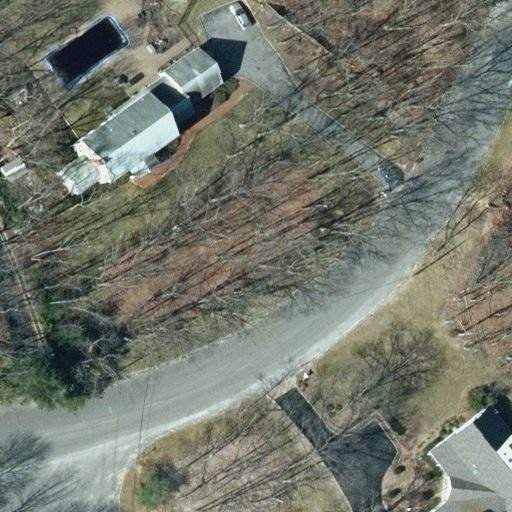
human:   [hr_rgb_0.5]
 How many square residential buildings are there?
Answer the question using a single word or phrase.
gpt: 0

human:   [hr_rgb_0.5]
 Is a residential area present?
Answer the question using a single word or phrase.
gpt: yes

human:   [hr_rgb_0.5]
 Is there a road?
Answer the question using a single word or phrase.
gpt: yes

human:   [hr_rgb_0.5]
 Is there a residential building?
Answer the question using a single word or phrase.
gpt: yes

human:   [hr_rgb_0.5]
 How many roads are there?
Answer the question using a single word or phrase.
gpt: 2

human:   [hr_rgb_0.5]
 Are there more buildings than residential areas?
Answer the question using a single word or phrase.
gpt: yes

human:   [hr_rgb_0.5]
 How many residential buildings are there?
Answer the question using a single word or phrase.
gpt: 2

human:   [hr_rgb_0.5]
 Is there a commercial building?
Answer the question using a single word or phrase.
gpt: no

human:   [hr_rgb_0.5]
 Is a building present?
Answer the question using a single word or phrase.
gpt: yes

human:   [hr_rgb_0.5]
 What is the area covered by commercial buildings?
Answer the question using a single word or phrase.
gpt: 0m2

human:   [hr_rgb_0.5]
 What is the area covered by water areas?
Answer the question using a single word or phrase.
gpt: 0m2

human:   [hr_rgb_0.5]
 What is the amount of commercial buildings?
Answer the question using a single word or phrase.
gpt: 0

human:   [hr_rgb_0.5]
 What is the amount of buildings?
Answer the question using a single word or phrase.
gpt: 2

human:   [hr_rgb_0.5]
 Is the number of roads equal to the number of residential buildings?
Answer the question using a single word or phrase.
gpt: yes

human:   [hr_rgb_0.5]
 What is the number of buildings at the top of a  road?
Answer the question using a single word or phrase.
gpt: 1

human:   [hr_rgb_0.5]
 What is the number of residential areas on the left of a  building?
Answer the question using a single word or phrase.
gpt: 0

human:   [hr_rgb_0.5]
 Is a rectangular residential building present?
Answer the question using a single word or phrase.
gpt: no

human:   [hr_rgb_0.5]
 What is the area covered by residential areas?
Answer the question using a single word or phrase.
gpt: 10637m2

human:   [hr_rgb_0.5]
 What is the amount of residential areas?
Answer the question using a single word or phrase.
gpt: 1

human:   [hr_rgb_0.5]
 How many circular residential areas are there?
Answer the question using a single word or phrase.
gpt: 0

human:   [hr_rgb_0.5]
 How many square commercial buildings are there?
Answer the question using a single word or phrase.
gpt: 0

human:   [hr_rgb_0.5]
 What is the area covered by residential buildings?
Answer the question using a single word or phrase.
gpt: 577m2

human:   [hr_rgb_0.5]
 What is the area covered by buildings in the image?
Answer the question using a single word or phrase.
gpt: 577m2

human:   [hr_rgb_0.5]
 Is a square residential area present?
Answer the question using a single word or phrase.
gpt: no

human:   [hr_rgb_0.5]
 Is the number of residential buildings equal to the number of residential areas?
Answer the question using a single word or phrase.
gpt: no

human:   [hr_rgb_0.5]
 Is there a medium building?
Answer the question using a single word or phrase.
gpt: yes

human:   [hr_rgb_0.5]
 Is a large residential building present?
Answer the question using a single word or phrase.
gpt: no

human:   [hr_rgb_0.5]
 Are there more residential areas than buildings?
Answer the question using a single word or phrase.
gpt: no

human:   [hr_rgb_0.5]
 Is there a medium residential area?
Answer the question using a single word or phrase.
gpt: no

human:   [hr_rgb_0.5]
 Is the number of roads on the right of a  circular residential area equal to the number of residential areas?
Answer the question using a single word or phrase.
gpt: no

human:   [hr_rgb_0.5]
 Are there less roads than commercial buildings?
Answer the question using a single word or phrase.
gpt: no

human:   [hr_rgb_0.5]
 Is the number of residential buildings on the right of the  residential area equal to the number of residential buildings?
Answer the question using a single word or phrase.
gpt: no

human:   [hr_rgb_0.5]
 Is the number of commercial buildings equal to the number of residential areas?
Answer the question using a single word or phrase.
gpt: no

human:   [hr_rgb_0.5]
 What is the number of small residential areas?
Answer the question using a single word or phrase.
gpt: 0

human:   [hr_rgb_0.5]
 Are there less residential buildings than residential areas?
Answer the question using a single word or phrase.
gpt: no

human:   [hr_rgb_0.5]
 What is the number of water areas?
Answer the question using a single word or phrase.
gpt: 0

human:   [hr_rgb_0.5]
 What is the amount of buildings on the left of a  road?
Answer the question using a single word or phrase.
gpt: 1

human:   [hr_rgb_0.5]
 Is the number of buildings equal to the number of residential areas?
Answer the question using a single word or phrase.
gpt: no

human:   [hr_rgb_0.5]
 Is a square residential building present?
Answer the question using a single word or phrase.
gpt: no

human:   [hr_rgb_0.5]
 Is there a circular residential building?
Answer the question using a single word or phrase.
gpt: no

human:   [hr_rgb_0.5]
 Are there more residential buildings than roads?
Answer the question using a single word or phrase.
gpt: no

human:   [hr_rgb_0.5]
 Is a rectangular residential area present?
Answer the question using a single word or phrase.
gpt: yes

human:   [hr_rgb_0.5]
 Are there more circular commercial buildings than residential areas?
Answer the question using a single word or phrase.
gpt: no

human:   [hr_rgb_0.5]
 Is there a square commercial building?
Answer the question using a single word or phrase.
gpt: no

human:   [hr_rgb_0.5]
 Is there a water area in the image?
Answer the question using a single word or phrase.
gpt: no

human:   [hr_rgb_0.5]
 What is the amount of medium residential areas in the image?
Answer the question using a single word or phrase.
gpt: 0

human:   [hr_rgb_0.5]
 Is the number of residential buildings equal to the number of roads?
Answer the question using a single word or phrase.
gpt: yes

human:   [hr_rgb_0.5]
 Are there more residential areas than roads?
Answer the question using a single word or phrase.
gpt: no

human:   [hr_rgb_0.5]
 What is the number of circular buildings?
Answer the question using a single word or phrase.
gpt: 0

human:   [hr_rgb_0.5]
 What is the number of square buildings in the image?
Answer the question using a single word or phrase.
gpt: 0

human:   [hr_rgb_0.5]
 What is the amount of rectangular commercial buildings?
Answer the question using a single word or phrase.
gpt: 0

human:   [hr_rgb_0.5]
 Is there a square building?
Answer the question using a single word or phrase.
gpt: no

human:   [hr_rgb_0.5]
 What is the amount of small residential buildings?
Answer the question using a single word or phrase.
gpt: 0

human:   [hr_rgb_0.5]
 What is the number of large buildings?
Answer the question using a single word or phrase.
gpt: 0

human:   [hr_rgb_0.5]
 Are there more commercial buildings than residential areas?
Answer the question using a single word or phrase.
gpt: no

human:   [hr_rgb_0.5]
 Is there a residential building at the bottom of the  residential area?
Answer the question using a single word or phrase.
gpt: no

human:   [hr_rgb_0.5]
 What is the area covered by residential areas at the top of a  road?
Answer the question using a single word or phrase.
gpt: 0m2

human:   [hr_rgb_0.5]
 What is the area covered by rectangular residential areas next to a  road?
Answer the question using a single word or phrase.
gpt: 10637m2

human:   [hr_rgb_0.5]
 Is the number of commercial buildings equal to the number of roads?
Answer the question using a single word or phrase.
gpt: no

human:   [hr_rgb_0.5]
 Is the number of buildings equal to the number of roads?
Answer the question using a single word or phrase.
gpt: yes

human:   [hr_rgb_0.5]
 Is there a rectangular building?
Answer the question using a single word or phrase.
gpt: no

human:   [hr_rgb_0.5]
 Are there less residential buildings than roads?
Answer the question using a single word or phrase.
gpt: no

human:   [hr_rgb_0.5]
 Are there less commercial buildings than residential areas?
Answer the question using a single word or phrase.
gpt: yes

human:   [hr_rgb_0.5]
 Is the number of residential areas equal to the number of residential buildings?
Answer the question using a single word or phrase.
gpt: no